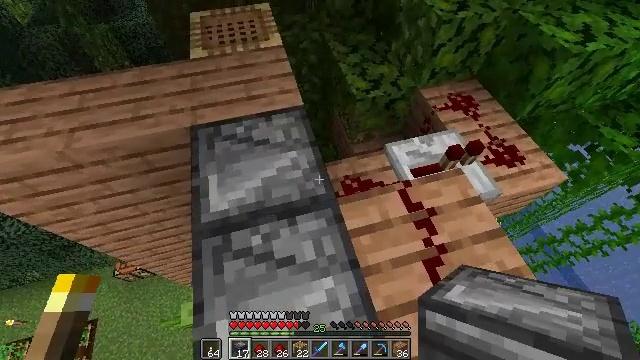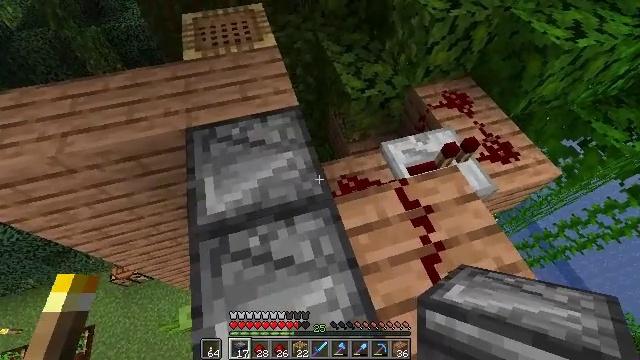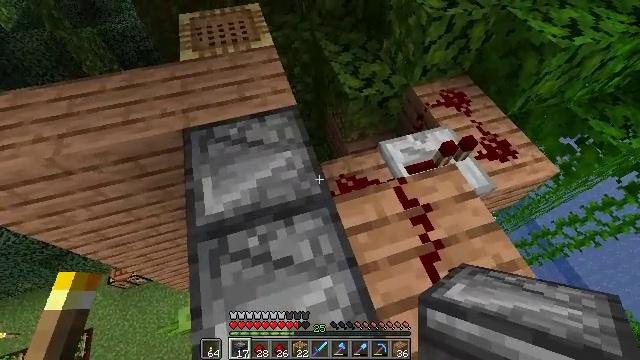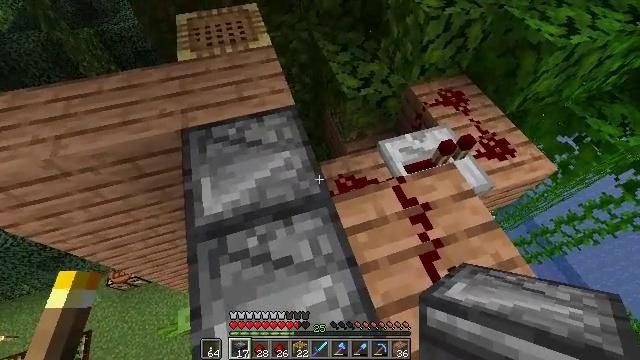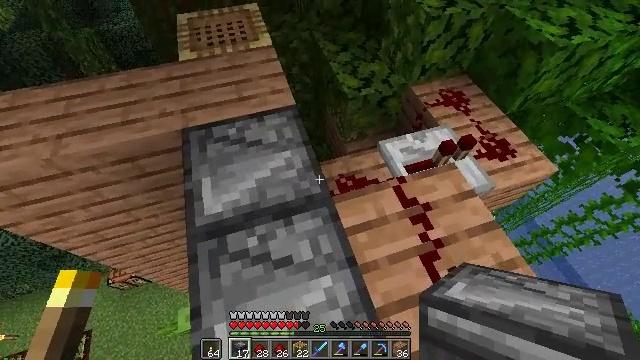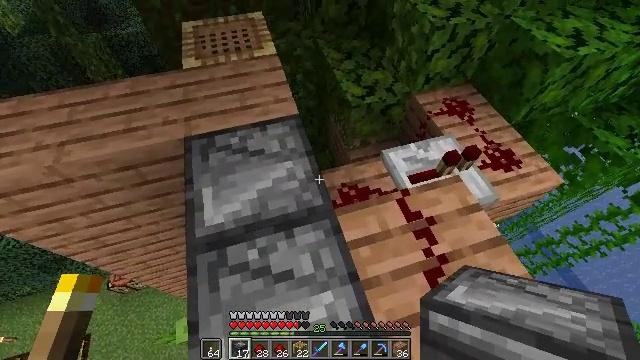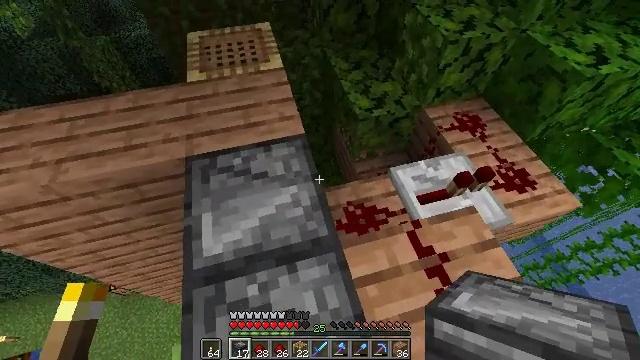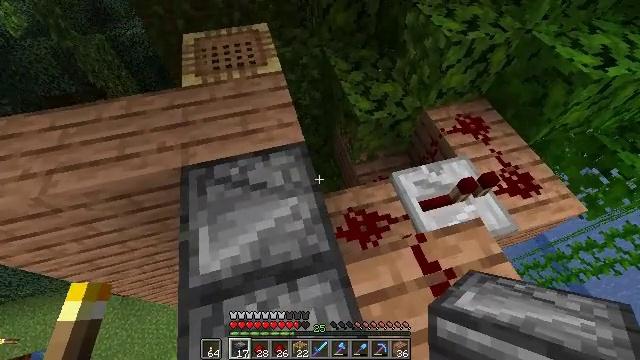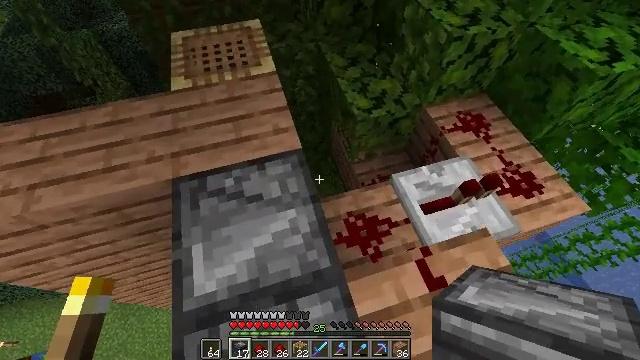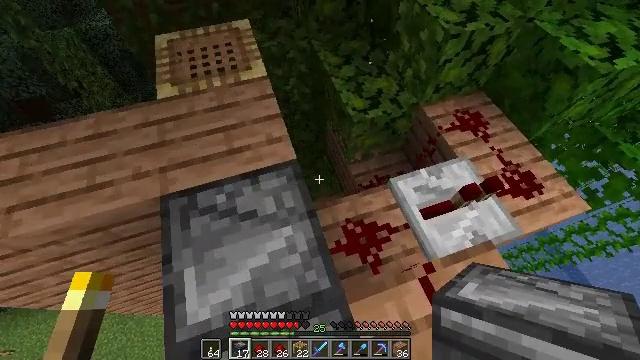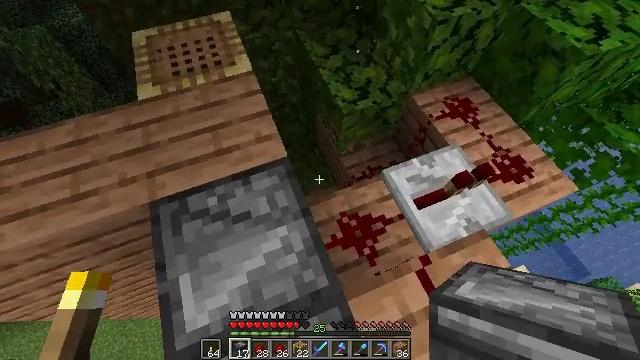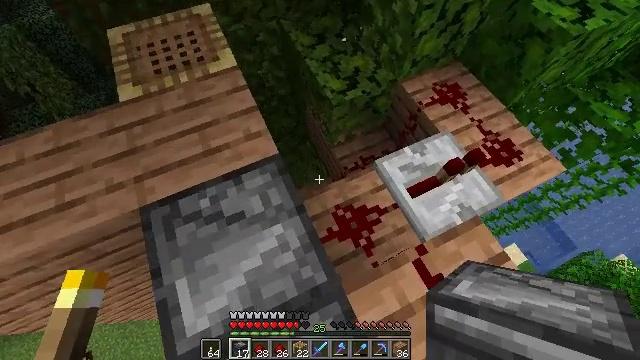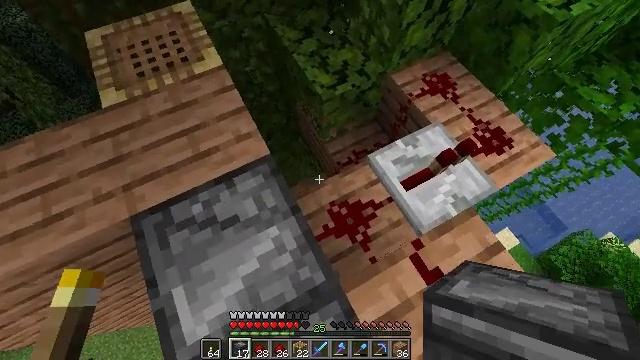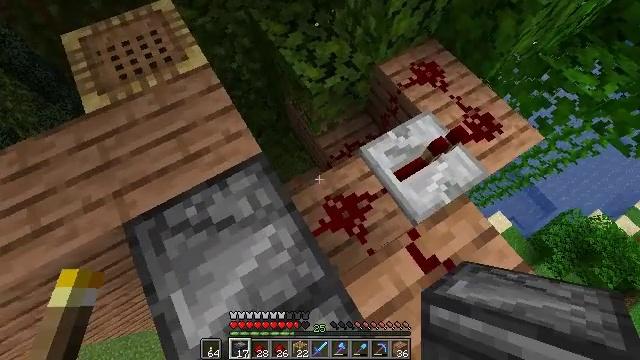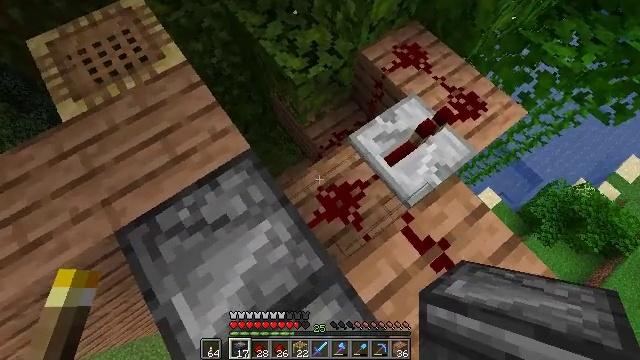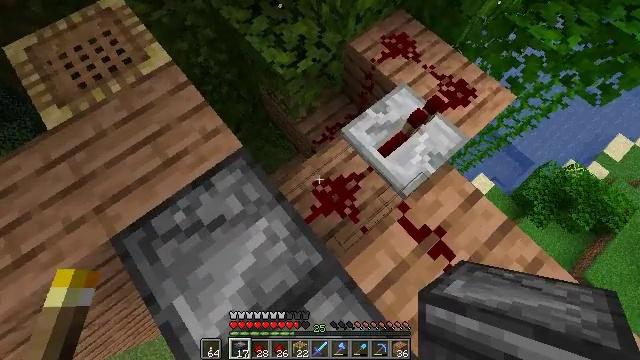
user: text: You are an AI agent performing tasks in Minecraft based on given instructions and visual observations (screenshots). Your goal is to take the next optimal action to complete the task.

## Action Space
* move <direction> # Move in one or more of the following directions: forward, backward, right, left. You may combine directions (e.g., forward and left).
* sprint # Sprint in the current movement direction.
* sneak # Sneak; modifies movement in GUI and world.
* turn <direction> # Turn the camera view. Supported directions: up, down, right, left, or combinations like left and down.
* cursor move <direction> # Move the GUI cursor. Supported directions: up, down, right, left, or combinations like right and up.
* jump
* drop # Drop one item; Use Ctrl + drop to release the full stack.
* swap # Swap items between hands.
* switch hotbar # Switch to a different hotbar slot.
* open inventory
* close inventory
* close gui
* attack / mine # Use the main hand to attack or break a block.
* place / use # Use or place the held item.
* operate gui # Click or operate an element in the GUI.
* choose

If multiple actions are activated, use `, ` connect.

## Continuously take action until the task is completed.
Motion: motion action
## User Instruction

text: Collect the repeater into your inventory.
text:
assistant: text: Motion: turn right
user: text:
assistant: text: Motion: no_op
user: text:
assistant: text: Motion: no_op
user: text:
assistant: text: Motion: no_op
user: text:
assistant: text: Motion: move forward, turn up
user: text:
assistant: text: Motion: move forward, turn left
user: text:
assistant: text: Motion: move forward
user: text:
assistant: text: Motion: move forward, turn right and down
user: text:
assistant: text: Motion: turn right and down
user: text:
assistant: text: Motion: turn right and down
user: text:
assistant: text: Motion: turn right and down
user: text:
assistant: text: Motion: turn right and down
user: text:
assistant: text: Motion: turn right and down
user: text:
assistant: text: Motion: turn right and down
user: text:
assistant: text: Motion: turn right and down
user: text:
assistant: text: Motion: turn right
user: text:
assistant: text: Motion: turn right
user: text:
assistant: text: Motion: move forward and move left, turn right and down
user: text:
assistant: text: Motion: move forward and move left, turn right and down
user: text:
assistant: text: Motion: turn right and down
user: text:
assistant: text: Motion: turn right
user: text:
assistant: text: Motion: turn right and up
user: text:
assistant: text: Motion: turn right and up
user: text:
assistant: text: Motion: turn right
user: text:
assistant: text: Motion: turn right
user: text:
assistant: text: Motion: turn right
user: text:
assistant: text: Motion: turn right
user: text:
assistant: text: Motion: turn right and up
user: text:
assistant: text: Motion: turn right
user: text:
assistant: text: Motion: turn right and up